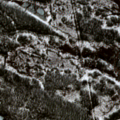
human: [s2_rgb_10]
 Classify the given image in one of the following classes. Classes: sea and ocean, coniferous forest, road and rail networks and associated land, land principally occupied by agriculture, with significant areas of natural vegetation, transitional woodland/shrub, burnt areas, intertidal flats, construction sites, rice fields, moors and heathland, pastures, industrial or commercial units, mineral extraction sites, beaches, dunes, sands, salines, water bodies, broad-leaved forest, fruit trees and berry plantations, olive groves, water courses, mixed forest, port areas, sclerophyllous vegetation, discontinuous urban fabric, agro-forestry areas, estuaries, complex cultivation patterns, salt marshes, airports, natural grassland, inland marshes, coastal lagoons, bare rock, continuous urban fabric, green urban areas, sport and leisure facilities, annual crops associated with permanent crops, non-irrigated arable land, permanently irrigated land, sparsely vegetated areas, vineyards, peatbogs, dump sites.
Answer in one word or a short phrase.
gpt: coniferous forest, mixed forest, transitional woodland/shrub, peatbogs, water bodies